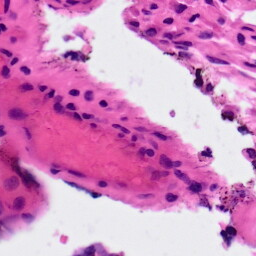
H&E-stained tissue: Ovarian